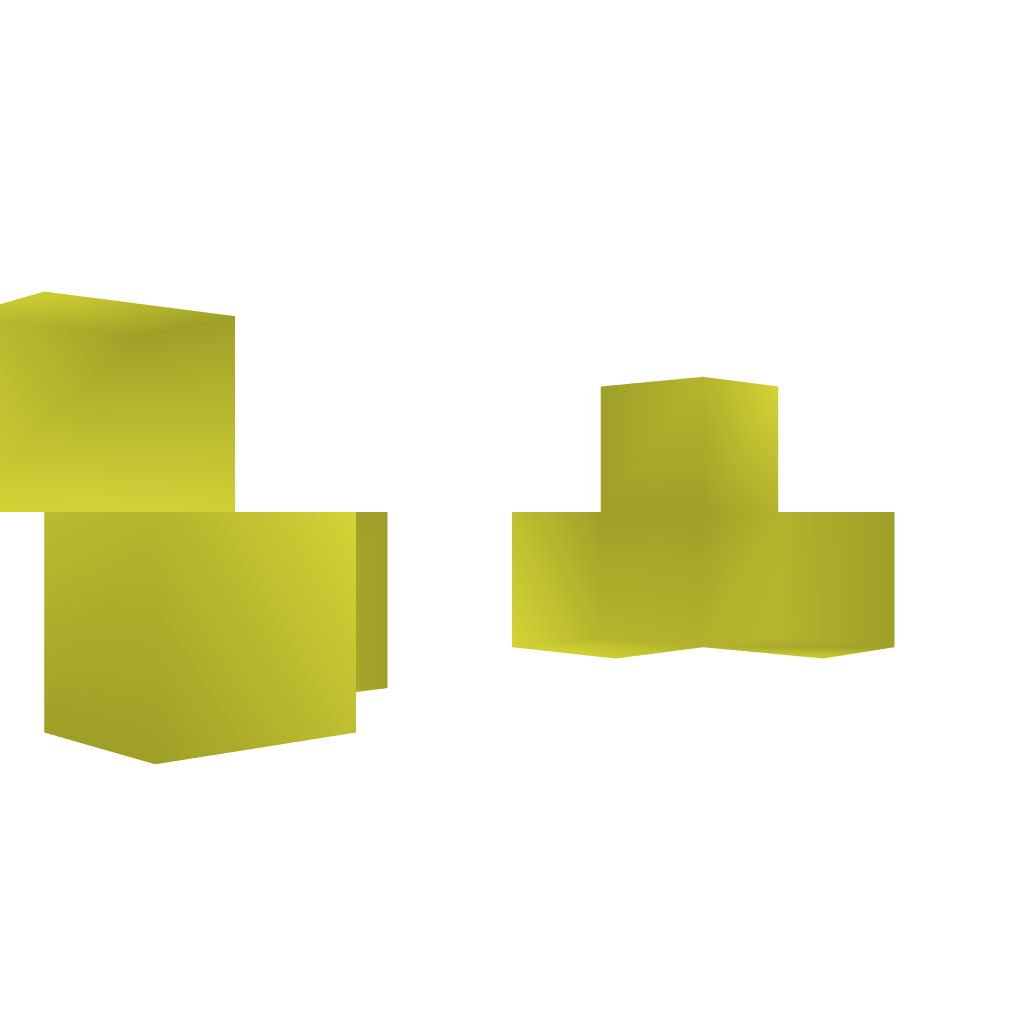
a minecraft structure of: Clock Timer (Small) bad low quality